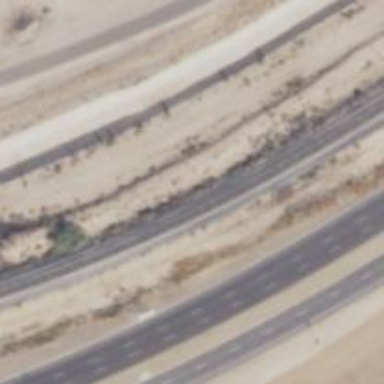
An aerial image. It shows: Railway tracks on embankment.